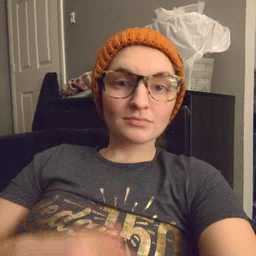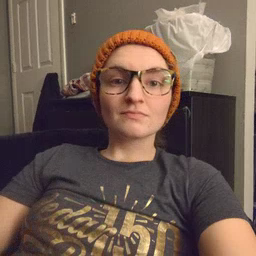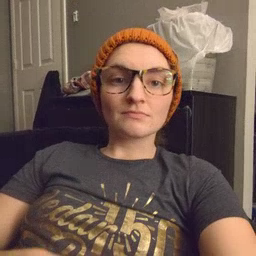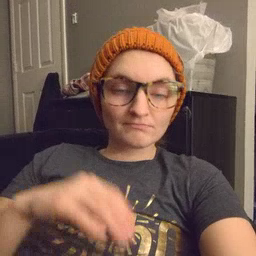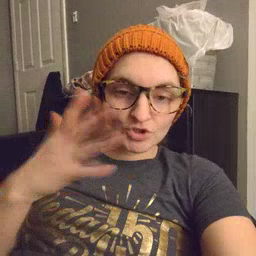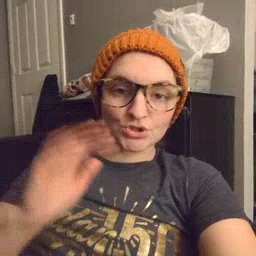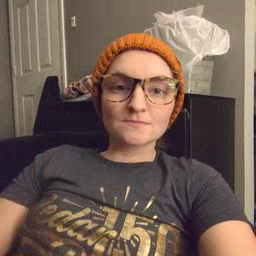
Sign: finish